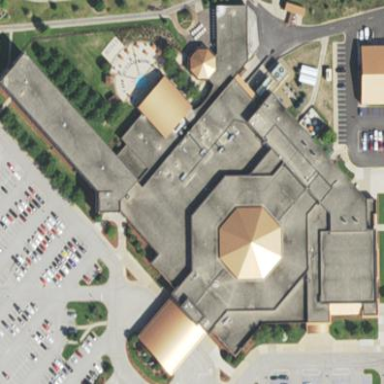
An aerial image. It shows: Building that serves as casino.